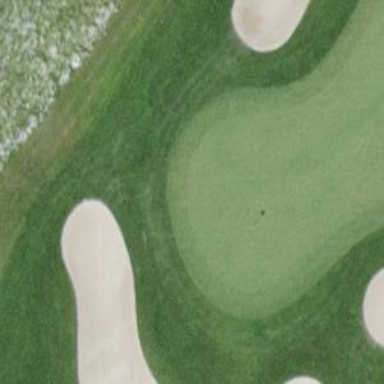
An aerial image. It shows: View of golf hole.